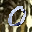
Label: 0